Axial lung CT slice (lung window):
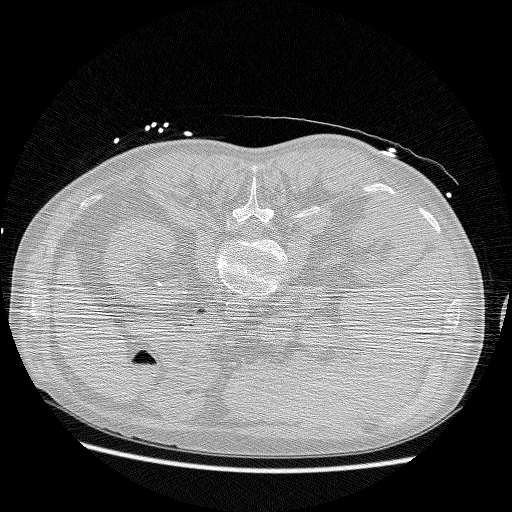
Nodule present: no